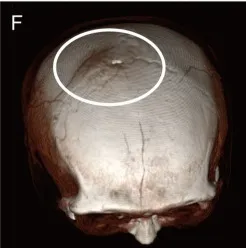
Preoperative CT three-dimensional reconstruction showed a slight skull bulge at the lesion site.
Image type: radiology (ct)